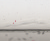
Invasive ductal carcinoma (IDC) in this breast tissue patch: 0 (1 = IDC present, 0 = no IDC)